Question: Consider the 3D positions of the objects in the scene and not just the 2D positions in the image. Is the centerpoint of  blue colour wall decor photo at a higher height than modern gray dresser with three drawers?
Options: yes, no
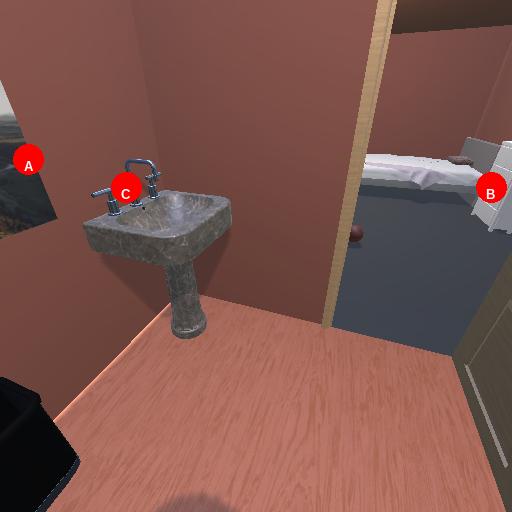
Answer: yes